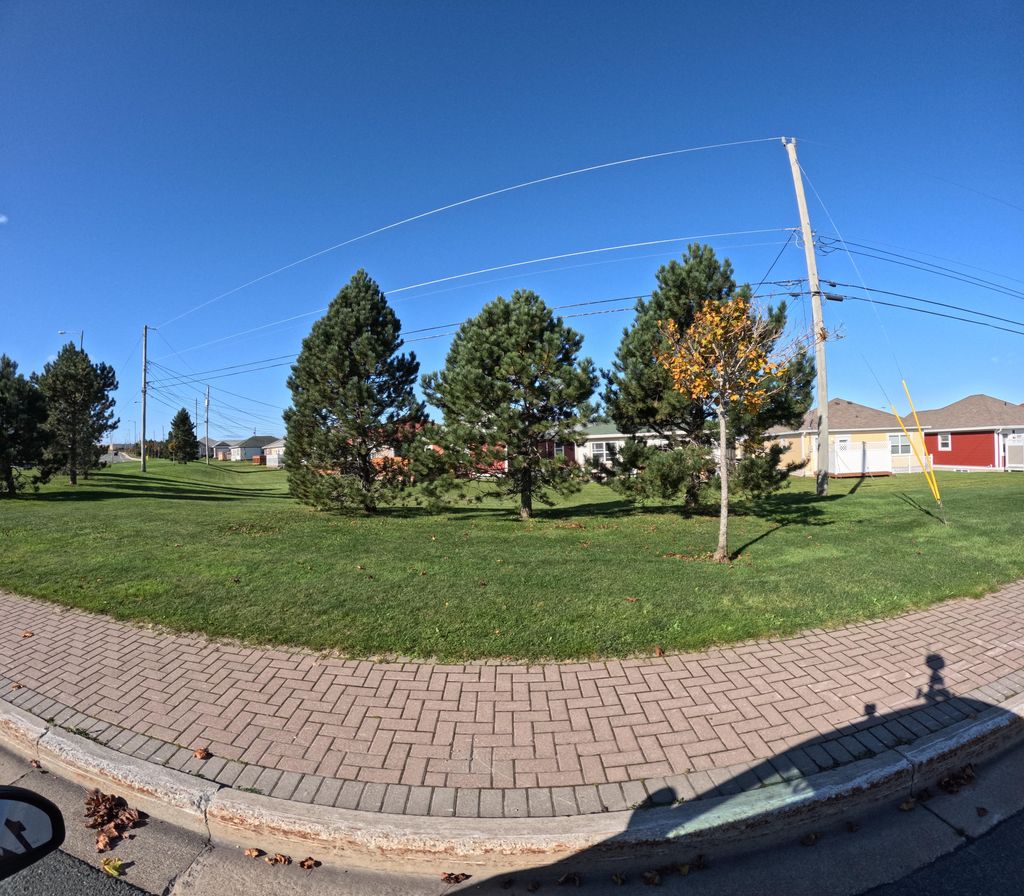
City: st_johns